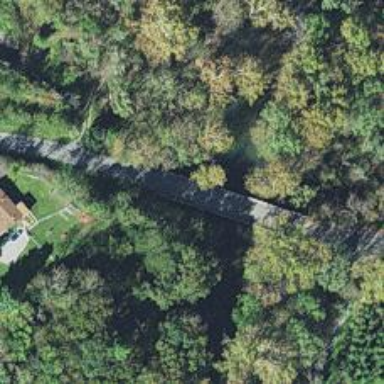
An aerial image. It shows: Residential road with bridge.